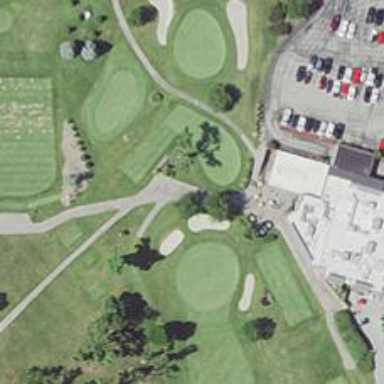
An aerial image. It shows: Service road used as golf cart path.